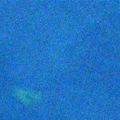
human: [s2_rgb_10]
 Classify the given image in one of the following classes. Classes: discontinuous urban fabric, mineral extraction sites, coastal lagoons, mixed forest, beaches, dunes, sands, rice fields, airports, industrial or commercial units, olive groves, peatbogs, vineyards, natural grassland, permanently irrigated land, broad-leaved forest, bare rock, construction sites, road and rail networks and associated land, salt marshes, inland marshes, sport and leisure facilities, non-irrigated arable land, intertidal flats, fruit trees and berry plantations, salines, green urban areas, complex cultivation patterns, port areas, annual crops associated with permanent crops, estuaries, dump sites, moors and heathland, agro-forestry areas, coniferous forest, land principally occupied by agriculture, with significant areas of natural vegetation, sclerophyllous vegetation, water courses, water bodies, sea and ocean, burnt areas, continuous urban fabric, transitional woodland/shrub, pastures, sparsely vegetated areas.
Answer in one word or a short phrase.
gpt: sea and ocean